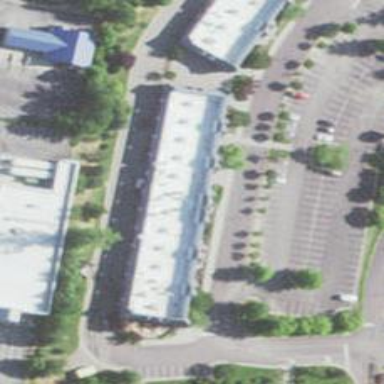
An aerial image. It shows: Fitness center located in leisure land.